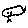
Label: bird